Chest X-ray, PA view. Patient: 43 years old, sex F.
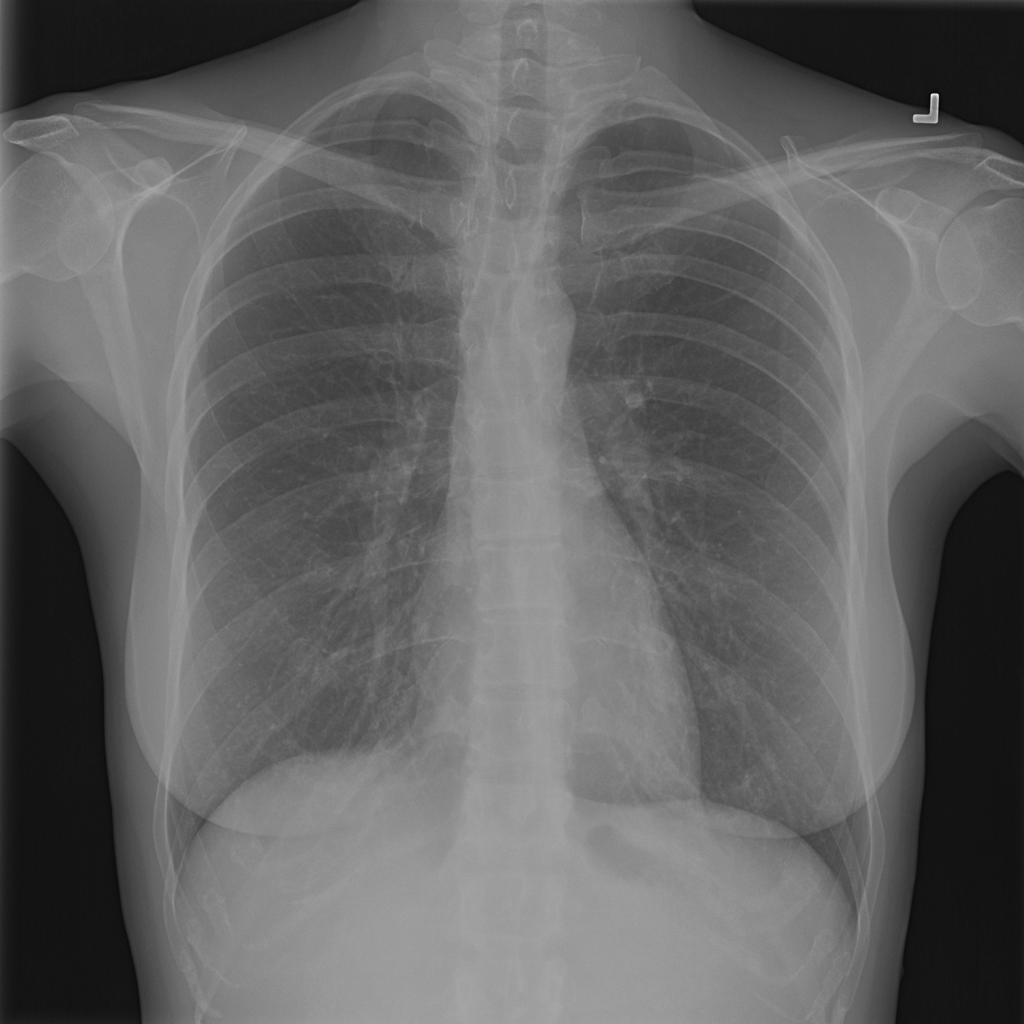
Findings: No Finding